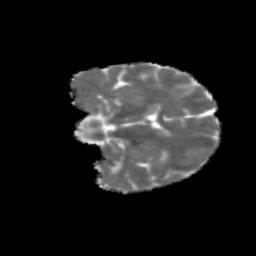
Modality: MD
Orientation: coronal
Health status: ill
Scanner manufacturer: siemens
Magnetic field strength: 3 T
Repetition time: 6.8 s
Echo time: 0.097 s